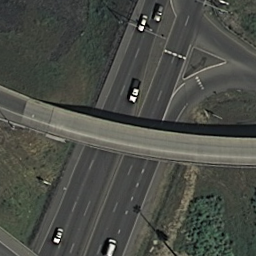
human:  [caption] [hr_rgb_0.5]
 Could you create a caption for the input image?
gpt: An overpass with a road go across another roads diagonally .

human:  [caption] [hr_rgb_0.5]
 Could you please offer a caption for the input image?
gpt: A road go across another roads diagonally with some cars on the roads .

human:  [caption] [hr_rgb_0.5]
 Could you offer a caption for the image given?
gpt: An overpass with a road go across another roads diagonally with some cars on the roads .

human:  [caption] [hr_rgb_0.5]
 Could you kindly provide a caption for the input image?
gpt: An overpass with a road go across another roads diagonally with some plants surounded .

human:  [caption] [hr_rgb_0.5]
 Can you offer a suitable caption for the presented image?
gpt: A road go across another roads with some plants surounded .